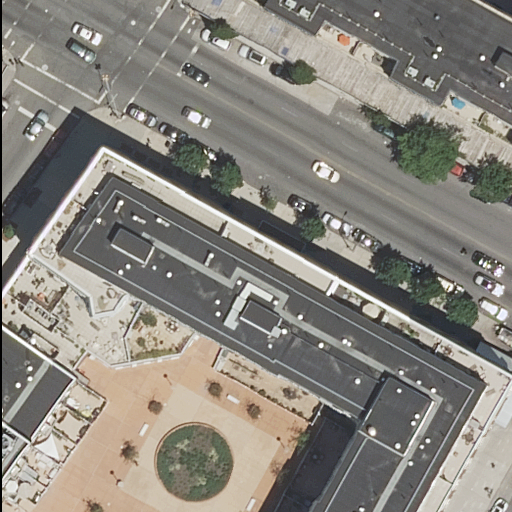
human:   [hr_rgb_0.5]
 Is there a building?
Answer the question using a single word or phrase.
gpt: yes

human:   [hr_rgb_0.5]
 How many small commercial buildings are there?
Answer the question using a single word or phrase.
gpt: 0

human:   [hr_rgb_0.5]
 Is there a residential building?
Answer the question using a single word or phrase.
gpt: yes

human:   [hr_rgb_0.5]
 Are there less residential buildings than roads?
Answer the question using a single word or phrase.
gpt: yes

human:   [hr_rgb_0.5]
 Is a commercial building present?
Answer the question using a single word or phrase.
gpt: no

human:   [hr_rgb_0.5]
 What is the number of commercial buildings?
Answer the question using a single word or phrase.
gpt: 0

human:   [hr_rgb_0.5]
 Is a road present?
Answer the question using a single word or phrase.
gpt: yes

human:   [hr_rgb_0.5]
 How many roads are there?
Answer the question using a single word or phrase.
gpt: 4

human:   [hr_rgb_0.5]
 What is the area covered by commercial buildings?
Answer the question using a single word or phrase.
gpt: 0m2

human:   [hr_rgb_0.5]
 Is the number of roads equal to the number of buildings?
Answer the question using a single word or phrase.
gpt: no

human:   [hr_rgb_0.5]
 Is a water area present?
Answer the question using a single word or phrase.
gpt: no

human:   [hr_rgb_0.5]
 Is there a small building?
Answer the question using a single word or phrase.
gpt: no

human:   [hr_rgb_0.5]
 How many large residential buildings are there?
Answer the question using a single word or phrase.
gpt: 2

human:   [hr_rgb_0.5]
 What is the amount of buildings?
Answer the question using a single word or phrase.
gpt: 2

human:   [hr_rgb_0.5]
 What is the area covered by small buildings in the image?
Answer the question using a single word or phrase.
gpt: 0m2

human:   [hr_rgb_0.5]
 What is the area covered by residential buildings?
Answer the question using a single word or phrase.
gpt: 5871m2

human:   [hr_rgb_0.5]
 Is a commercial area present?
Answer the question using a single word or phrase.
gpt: no

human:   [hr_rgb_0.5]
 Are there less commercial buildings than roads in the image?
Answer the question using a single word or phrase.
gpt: yes

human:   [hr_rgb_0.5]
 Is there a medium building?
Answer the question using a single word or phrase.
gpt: no

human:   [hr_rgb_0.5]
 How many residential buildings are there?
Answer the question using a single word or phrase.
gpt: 2

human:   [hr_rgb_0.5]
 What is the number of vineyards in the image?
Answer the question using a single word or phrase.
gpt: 0

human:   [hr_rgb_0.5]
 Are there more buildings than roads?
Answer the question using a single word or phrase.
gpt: no

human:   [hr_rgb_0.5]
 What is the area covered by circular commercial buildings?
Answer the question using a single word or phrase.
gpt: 0m2

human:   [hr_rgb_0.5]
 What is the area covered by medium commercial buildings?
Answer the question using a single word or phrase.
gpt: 0m2

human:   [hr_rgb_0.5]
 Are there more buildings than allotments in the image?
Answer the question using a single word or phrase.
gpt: yes

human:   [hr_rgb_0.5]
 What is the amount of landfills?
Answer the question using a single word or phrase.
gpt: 0

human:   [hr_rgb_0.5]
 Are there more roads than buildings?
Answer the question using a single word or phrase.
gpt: yes

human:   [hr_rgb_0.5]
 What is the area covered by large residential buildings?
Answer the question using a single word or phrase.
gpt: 5871m2

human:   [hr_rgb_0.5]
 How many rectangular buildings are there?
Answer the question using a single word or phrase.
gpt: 2

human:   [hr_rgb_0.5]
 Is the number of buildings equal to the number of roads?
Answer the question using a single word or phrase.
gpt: no

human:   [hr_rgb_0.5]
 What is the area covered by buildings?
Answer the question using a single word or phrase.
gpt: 5871m2

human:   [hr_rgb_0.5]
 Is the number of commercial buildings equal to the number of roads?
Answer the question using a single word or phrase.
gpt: no

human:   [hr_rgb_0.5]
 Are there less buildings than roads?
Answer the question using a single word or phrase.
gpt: yes

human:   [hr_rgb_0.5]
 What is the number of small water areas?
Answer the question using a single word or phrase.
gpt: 0

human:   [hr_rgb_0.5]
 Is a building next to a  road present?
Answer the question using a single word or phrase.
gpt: yes

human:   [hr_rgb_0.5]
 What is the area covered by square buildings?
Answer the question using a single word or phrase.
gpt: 0m2

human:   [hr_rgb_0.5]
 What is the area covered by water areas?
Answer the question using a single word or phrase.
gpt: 0m2

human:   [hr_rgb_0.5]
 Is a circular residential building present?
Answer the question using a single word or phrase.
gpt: no

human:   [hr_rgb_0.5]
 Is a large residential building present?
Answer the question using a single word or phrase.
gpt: yes

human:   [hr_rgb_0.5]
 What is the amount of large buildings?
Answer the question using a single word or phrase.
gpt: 2

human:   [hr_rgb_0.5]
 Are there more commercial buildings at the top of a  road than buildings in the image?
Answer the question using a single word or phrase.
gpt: no

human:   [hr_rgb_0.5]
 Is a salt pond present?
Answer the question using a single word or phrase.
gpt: no

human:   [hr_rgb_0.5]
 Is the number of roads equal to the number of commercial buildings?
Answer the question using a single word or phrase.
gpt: no

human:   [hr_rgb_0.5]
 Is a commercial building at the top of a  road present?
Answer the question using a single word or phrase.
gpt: no

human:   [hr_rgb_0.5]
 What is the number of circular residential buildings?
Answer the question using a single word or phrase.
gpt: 0

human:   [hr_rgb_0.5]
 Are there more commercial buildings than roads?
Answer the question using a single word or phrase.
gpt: no

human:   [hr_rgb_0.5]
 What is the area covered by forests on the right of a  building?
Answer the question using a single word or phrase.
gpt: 0m2

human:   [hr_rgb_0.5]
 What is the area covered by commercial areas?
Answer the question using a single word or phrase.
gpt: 0m2

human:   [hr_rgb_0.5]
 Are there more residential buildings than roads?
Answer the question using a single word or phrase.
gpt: no

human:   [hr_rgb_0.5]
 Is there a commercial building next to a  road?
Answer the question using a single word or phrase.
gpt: no

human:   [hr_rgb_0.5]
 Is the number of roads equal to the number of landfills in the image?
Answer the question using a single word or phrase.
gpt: no

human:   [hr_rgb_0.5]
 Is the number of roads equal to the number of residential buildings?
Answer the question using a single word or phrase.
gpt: no

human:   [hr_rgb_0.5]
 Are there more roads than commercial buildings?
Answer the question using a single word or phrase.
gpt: yes

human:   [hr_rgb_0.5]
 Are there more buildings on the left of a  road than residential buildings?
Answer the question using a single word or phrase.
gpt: no

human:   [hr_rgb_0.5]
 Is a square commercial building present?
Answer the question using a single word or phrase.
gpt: no

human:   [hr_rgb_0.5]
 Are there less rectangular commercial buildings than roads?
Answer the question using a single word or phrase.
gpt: yes

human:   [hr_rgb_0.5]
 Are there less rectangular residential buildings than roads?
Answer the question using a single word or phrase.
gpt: yes

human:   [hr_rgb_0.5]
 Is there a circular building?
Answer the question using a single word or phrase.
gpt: no

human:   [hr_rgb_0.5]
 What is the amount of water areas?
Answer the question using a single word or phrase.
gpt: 0

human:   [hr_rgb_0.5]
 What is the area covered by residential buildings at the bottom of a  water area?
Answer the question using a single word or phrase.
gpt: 0m2

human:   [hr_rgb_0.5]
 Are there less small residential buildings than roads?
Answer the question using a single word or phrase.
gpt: yes

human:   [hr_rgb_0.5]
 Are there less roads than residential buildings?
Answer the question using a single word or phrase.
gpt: no

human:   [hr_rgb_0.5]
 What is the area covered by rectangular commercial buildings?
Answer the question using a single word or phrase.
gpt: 0m2

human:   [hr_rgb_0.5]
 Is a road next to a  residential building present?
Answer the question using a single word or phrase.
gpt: yes